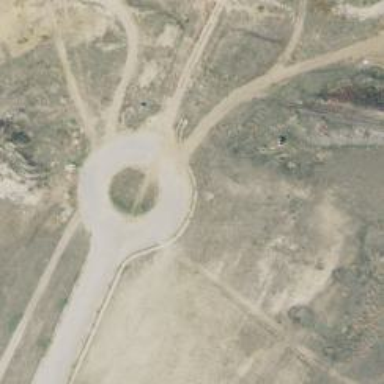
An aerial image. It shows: Image showing helipad at airport.